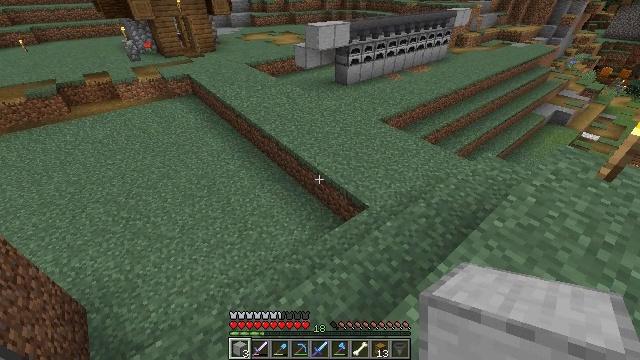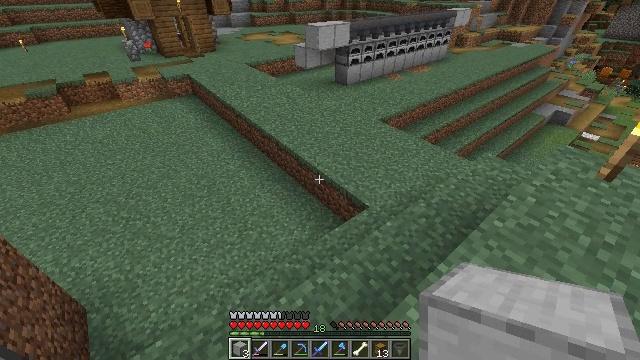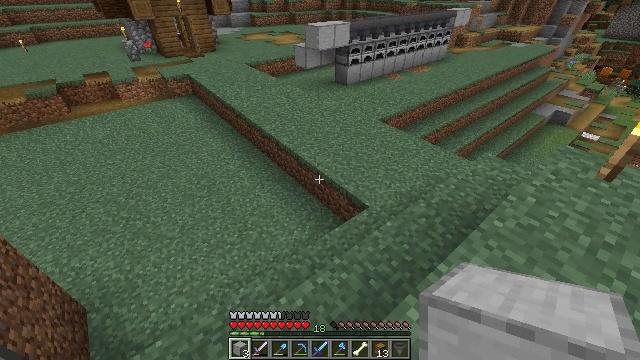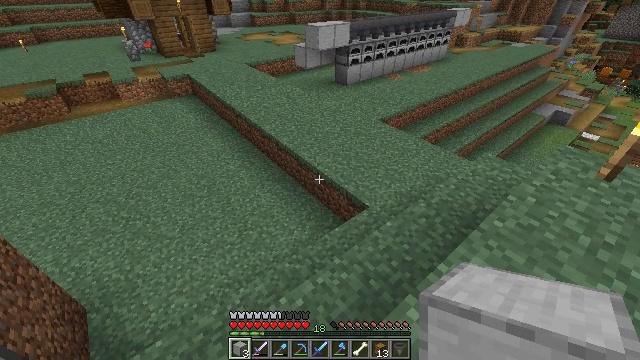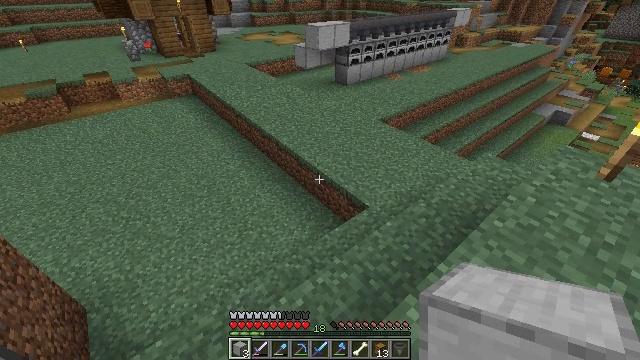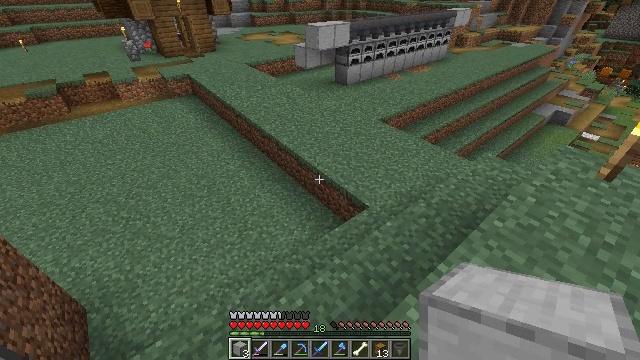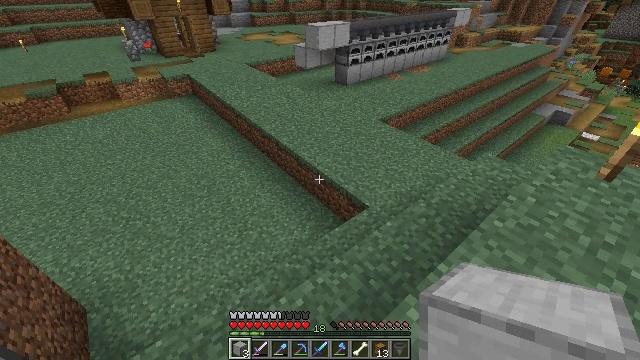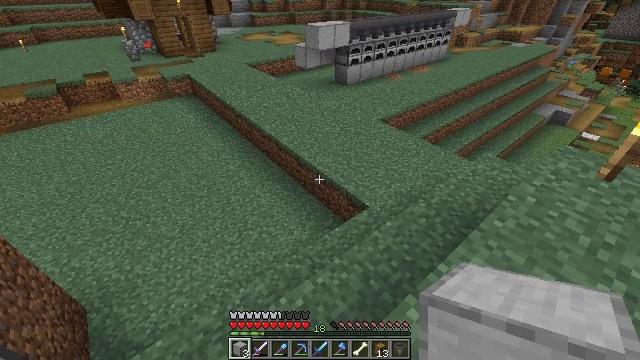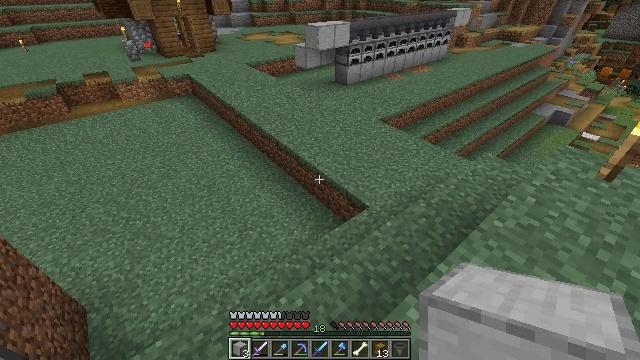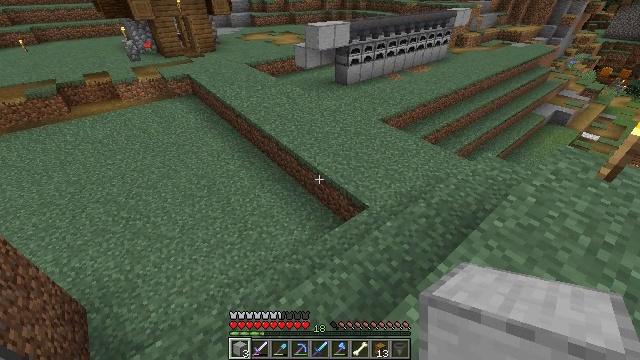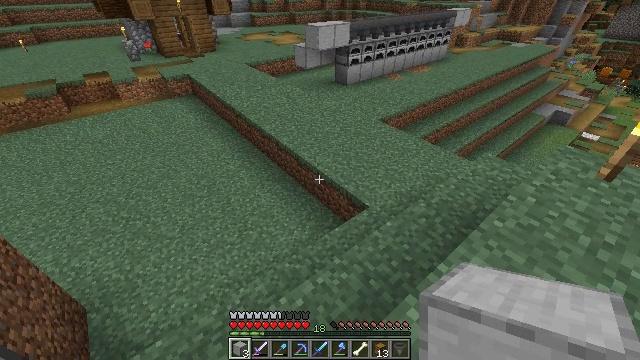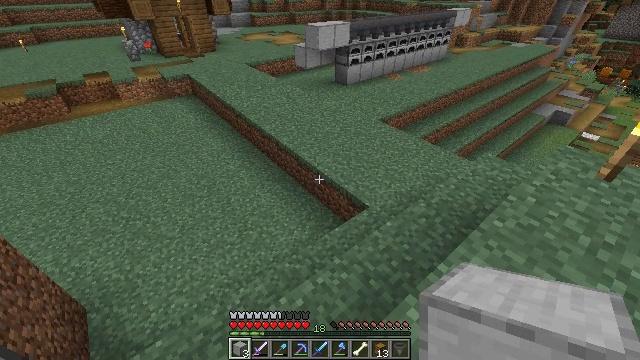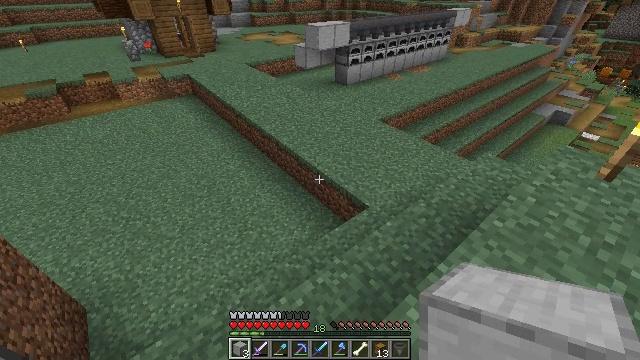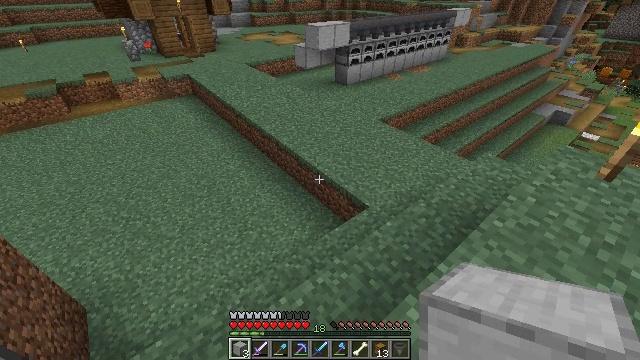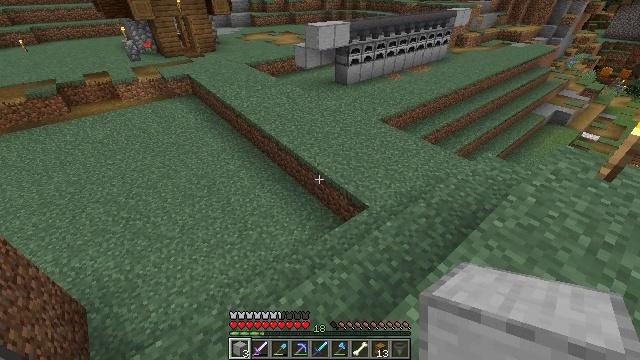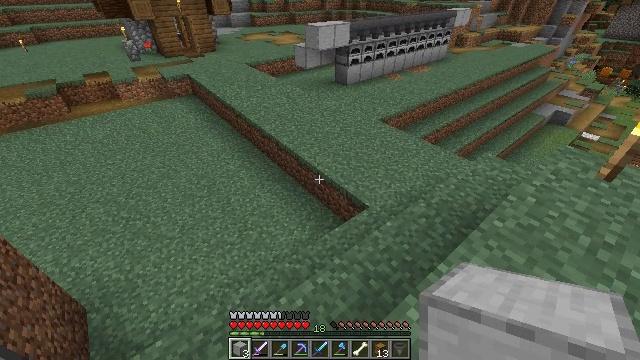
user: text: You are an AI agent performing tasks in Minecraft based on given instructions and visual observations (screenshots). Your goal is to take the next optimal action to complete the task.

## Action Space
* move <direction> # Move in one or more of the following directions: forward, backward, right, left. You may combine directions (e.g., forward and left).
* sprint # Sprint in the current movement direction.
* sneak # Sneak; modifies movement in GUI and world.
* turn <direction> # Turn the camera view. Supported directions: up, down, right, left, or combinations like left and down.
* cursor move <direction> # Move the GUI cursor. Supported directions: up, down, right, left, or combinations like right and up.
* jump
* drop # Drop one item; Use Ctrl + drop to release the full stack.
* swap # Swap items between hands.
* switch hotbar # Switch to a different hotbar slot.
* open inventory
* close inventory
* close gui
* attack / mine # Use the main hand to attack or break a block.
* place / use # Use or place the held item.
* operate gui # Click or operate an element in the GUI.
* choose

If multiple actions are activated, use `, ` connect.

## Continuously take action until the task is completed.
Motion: motion action
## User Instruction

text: Convert stone into smooth stone using the furnace.
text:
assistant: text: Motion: no_op
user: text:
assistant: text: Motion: no_op
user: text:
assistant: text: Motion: no_op
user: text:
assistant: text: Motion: no_op
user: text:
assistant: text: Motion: no_op
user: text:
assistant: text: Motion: no_op
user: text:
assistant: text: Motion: no_op
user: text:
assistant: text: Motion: no_op
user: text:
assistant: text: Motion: no_op
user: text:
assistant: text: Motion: no_op
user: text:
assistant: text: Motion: no_op
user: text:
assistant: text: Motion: no_op
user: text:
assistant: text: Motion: no_op
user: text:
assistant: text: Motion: no_op
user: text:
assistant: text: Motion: no_op
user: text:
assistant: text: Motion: no_op
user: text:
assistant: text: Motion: no_op
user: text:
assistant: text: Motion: no_op
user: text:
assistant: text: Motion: no_op
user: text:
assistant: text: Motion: no_op
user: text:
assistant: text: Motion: no_op
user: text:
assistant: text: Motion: no_op
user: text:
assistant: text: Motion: no_op
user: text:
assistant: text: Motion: no_op
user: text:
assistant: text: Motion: no_op
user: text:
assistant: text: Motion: no_op
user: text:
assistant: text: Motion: no_op
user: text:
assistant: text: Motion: no_op
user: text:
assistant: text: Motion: no_op
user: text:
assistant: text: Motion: no_op